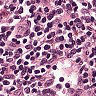
Metastatic tissue present: no